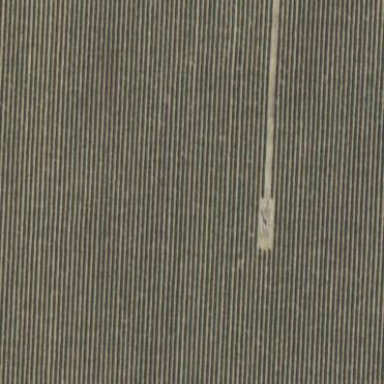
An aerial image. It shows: Vineyard with grape crops.